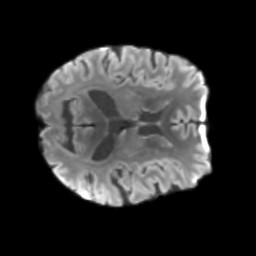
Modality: T2w
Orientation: axial
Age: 66
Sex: male
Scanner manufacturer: siemens
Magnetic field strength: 3 T
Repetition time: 3.23 s
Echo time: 0.0892 s